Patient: sex M, age 34
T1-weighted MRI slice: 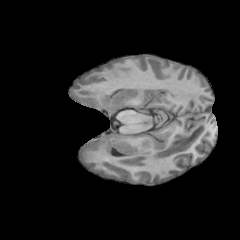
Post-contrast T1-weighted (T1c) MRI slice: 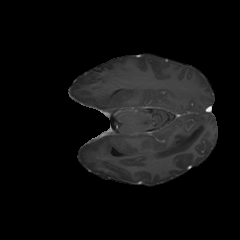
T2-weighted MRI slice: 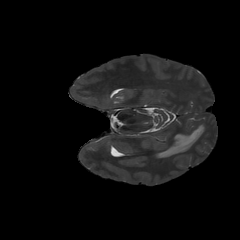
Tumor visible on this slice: no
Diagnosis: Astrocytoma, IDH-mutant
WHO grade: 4